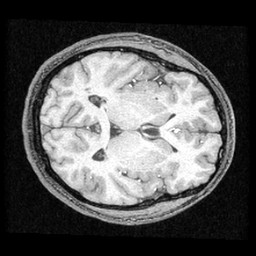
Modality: T1w
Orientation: axial
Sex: male
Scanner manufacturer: ge
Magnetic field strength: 1.5 T
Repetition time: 21 s
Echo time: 0.008 s